Interaction volume radius: 5 \u00c5
Interaction volume height: 30 \u00c5
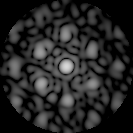
Disorder parameter: 0.5457